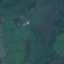
Label: Pasture